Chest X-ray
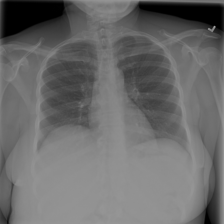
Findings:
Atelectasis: negative
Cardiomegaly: negative
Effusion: negative
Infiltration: negative
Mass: negative
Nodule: negative
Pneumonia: negative
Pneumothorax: negative
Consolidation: negative
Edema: negative
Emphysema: negative
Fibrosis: negative
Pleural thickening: negative
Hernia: negative